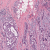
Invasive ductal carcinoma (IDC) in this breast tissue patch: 1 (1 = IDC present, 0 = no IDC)